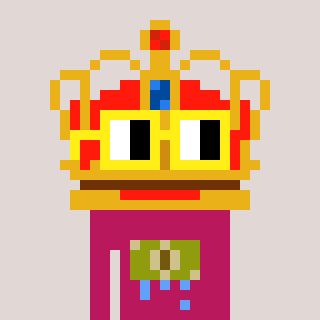
a pixel art character with square yellow glasses, a crown-shaped head and a darkpink-colored body on a warm background